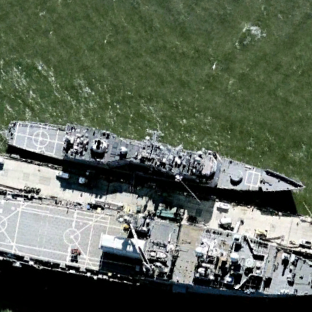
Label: cruiser